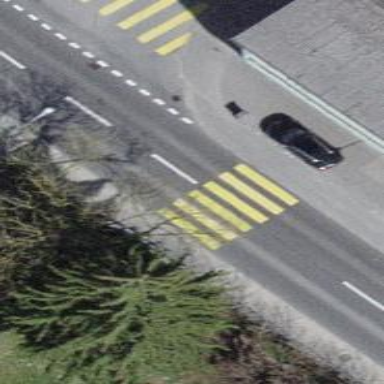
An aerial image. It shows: Zebra crossing with pedestrian island.